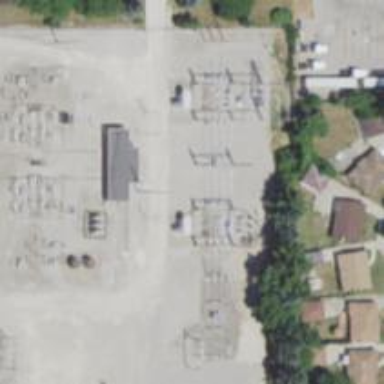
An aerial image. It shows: Power pole.